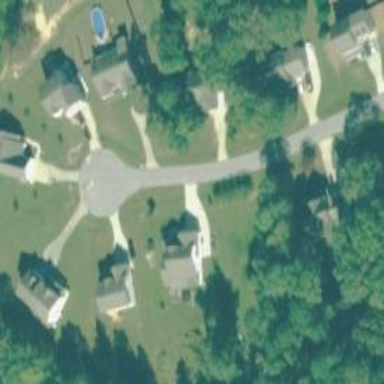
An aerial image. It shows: Residential road.